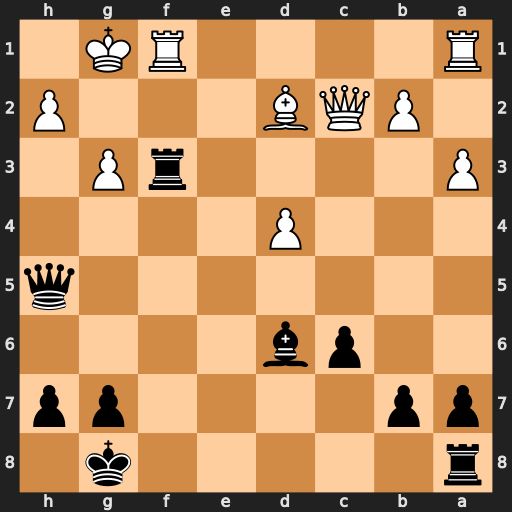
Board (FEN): r5k1/pp4pp/2pb4/7q/3P4/P4rP1/1PQB3P/R4RK1
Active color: b
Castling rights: -
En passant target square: -
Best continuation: Bxg3 Qc4+ Kh8 Rxf3 Qxh2+